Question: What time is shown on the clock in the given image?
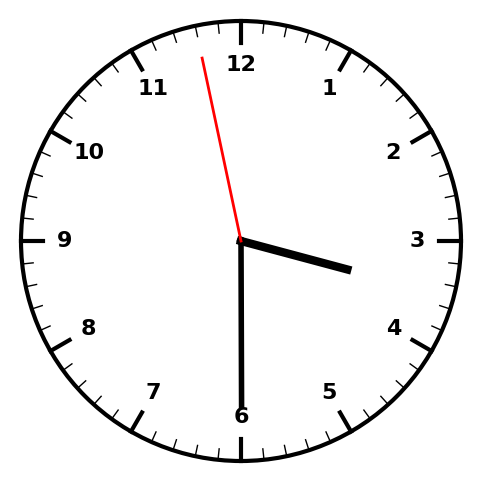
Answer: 03:29:58